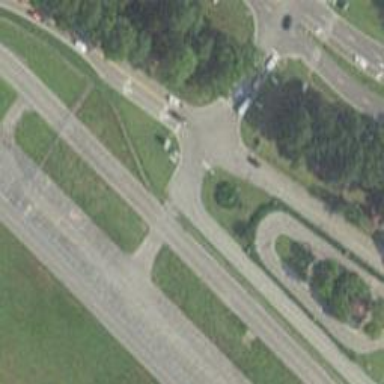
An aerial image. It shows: Secondary link road.